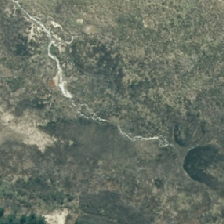
Land cover: herbaceous_freshwater_vege